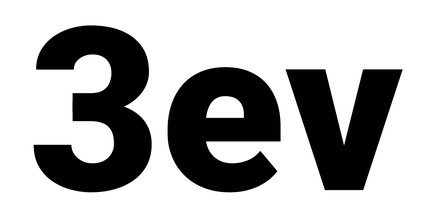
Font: Roboto_Black